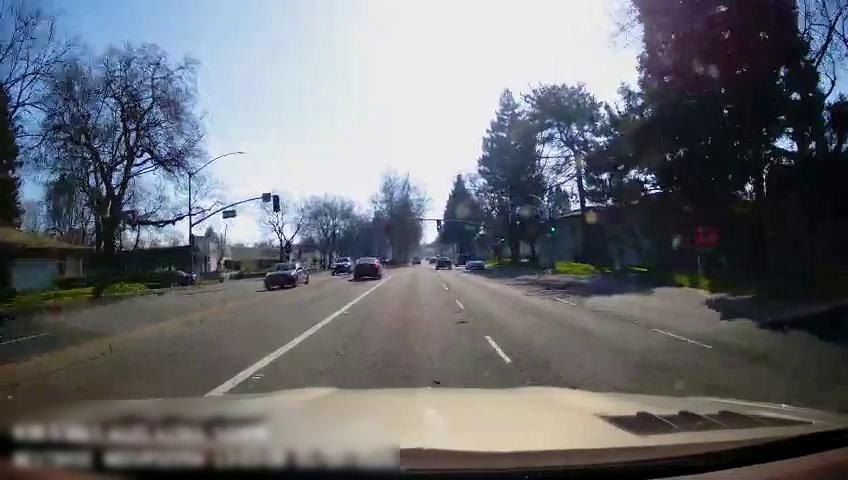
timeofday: Day
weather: Sunny
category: Drivable Space
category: Vehicles | Car
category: Vehicles | Car
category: Vehicles | SUV
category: Vehicles | Car
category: Vehicles | Car
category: Vehicles | Truck
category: Lanes | Opposite Lane
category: Lanes | Current Lane
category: Lanes | Current Lane
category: Lanes | Current Lane
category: Traffic | Lights
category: Traffic | Lights